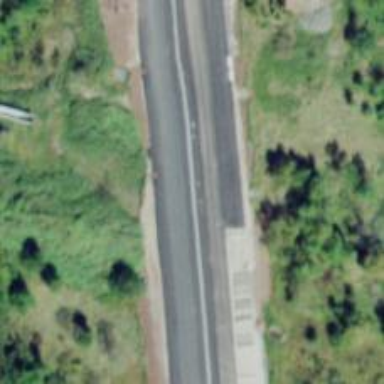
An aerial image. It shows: Trunk highway.